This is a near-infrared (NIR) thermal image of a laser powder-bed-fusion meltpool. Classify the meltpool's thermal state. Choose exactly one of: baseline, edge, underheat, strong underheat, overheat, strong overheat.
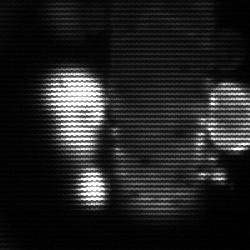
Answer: strong underheat